Question: Will i need javascript? or html css is enough, if so, should i use position or what properties to do that?
If I did not describe clearly then the picture may help to demonstrate

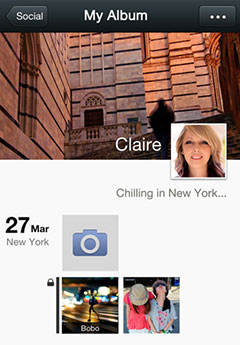
Answer: Use 'position relative' on the top div and 'Position absolute' on the img
# DEMO:

MARKUP:
'''
<section>
<article>
<figure></figure>
</article>
<article></article>
</section>
'''
STYLE:
'''
*{box-sizing:border-box; padding: 0; margin:0;}
section{
width:480px;
border:2px solid #ccc;
margin:0 auto;
padding: 20px 0;
}
article{
min-height:320px;
width:100%;
display:block;
clear:both;
border-bottom:2px solid #ccc;
position:relative;
}
figure{
position:absolute;
bottom:-40px;
right:10px;
width:80px;
height:80px;
background:#ccc;
}
'''